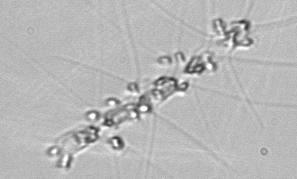
Label: Chaetoceros_didymus_TAG_external_flagellate